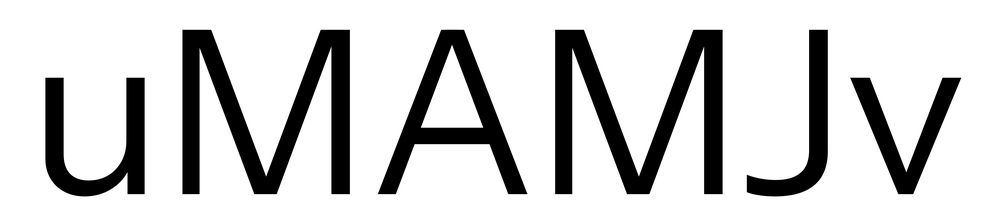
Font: InstrumentSans_Regular